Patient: sex M, age 45
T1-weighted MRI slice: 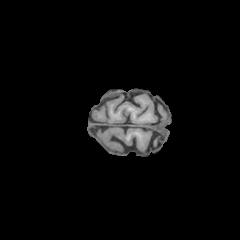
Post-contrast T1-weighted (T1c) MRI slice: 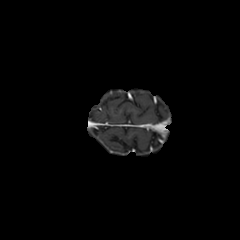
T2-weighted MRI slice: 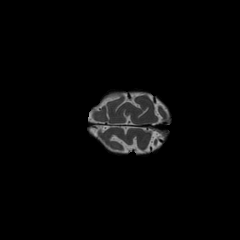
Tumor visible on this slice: no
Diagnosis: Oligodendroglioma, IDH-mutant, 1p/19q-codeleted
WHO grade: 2